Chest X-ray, AP view. Patient: 40 years old, sex F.
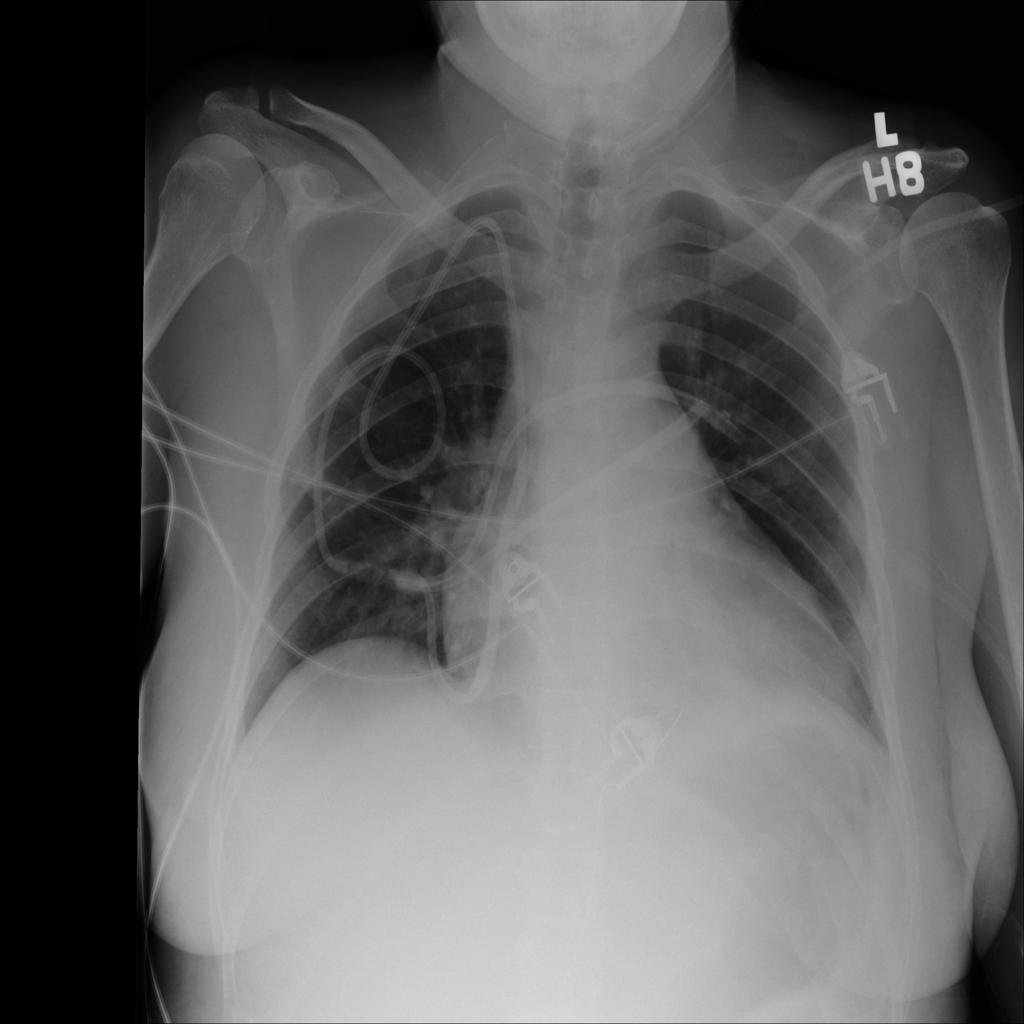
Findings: Cardiomegaly, Effusion